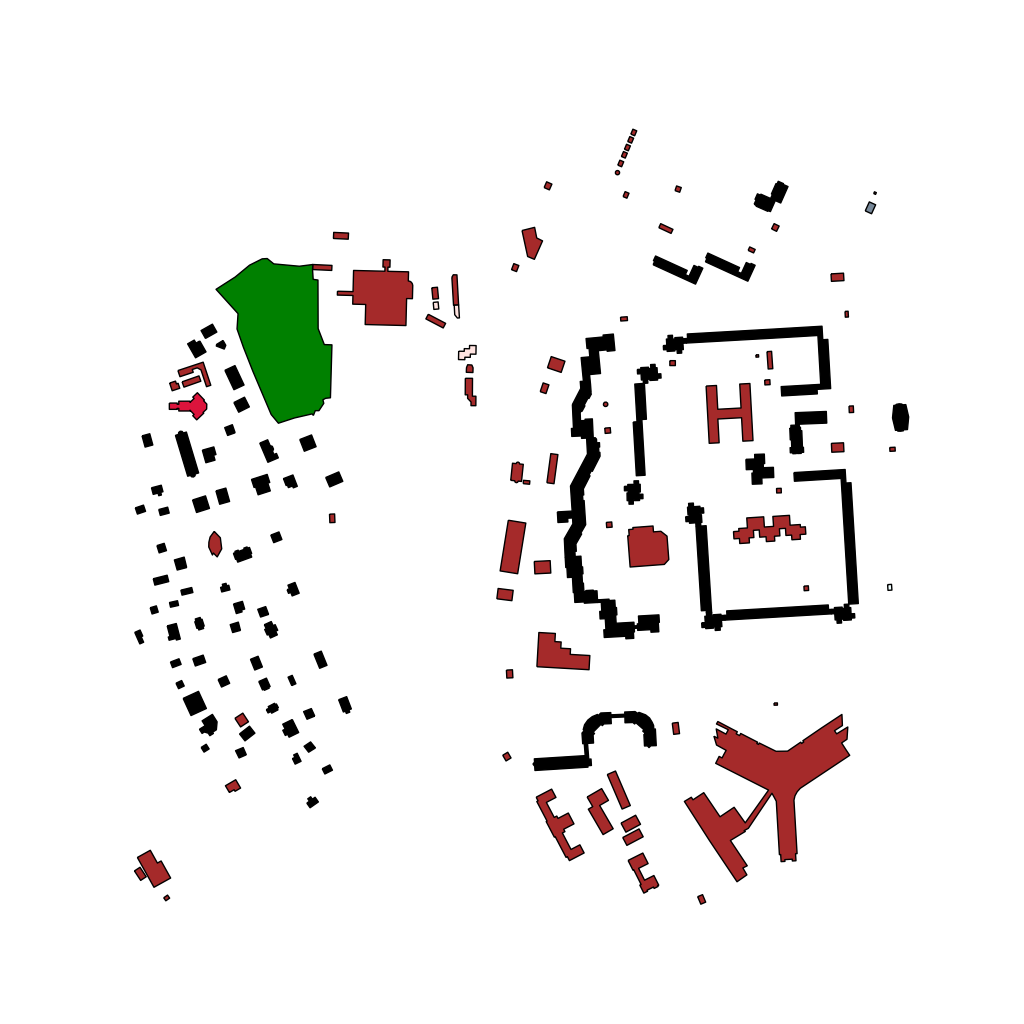
Tags: overhead vector_map, business, recreation, residential, modern, soviet, high_rise, individual_rise, low_rise, medium_rise, density_2, Building, Church, Facility, Gas, Grocery, Park, Pharmacy, 1.0 km²